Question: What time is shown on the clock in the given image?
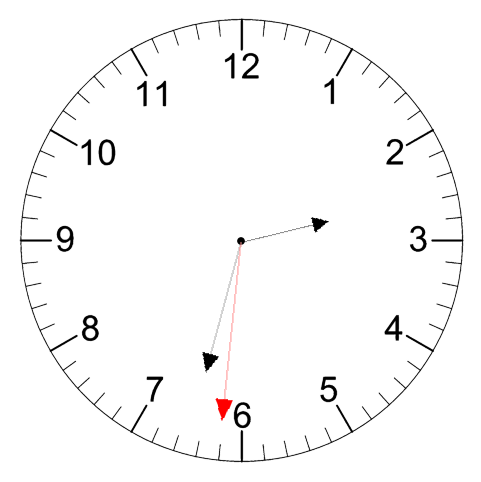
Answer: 02:32:31